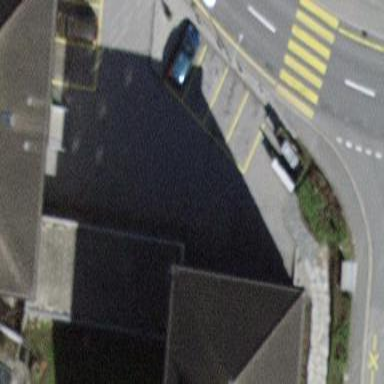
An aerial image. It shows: Garage building.